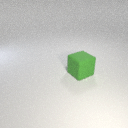
large green rubber cube